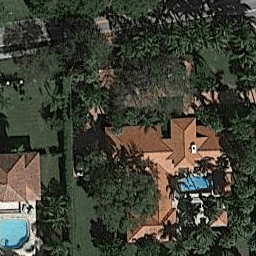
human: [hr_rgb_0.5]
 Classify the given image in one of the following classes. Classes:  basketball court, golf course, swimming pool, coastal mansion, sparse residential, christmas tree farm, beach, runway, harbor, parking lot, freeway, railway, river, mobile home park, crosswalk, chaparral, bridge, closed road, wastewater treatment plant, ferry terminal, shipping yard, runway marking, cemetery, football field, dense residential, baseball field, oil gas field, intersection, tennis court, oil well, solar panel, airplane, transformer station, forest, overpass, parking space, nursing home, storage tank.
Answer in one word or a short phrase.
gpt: coastal mansion